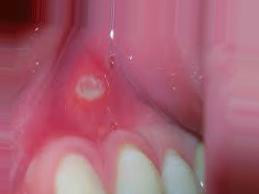
Condition: Mouth Ulcer